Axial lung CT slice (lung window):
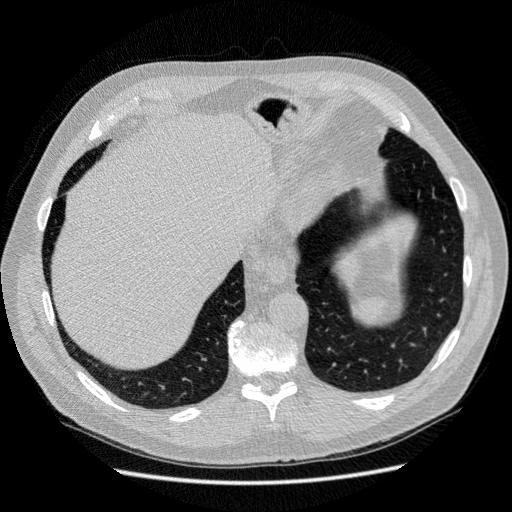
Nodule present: no